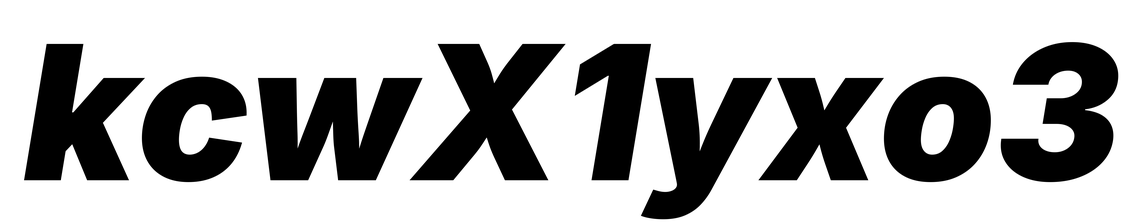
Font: Inter-Italic_Black_Italic